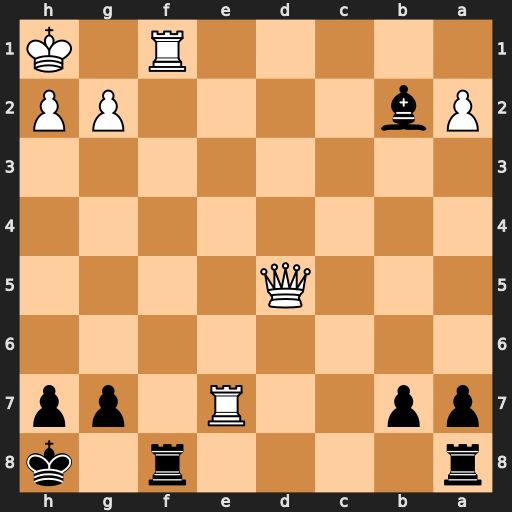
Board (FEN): r4r1k/pp2R1pp/8/3Q4/8/8/Pb4PP/5R1K
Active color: b
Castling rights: -
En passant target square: -
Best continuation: Rxf1#